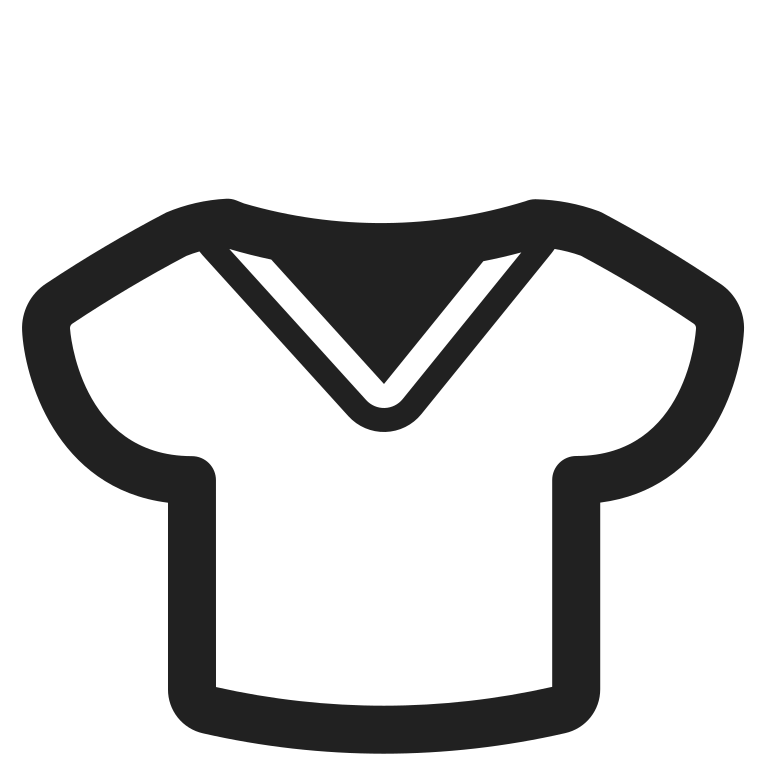
womans clothes high contrast